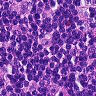
Metastatic tissue present: no